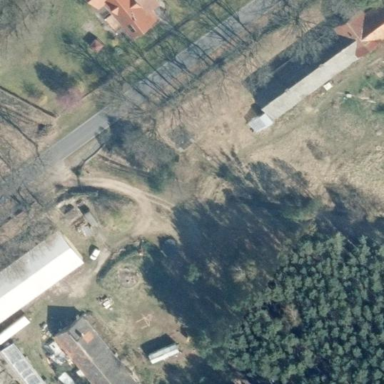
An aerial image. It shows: Farmyard area.